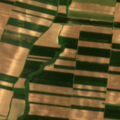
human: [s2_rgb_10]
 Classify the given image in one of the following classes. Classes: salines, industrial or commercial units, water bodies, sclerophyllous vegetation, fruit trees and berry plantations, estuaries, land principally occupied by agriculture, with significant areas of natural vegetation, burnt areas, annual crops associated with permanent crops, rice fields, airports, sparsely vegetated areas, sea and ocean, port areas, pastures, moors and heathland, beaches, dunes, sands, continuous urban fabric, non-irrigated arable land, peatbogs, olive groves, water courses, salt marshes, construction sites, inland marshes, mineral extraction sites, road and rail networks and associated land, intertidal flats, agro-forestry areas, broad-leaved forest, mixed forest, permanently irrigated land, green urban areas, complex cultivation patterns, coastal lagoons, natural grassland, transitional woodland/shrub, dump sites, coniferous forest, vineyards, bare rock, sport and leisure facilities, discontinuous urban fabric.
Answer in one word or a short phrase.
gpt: non-irrigated arable land